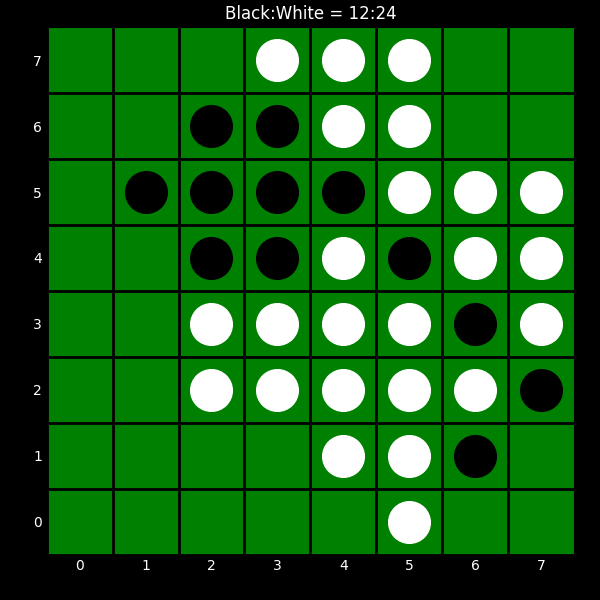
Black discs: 12
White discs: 24